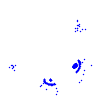
Particle: electron